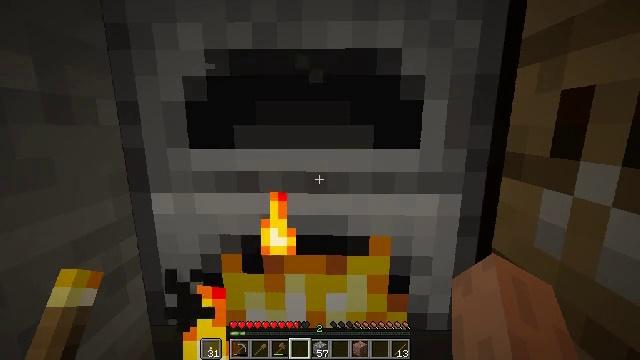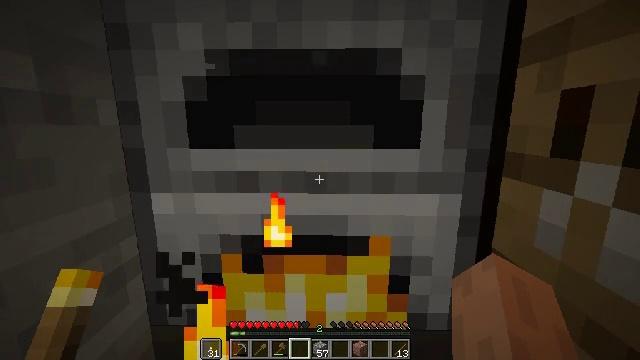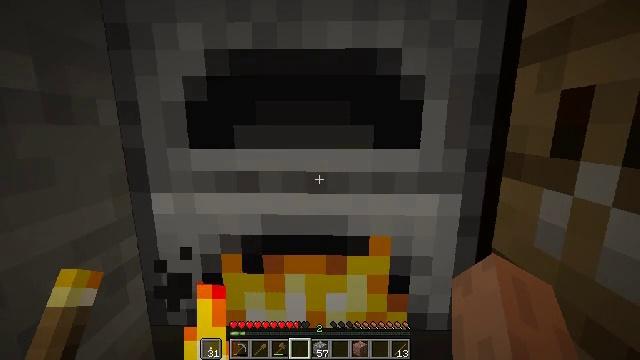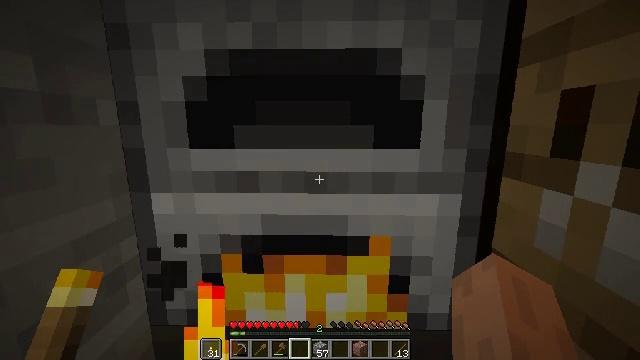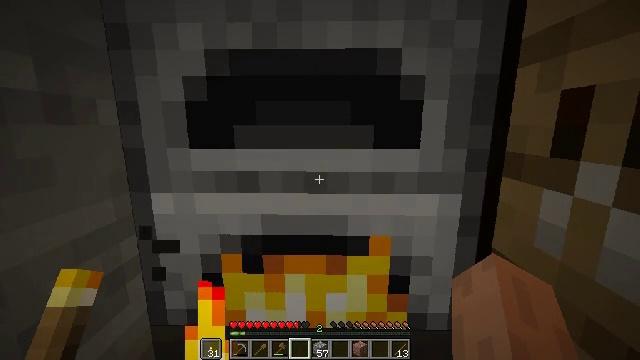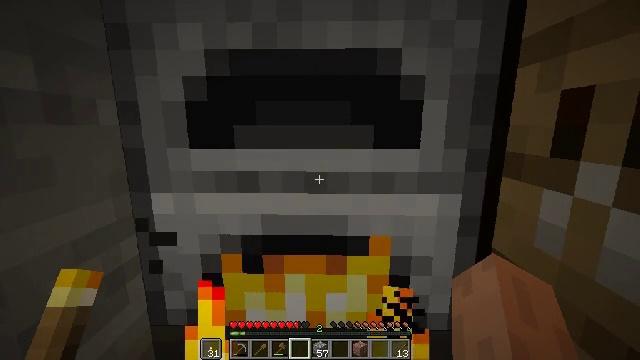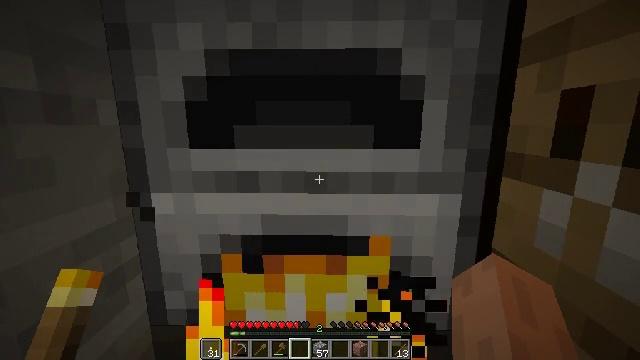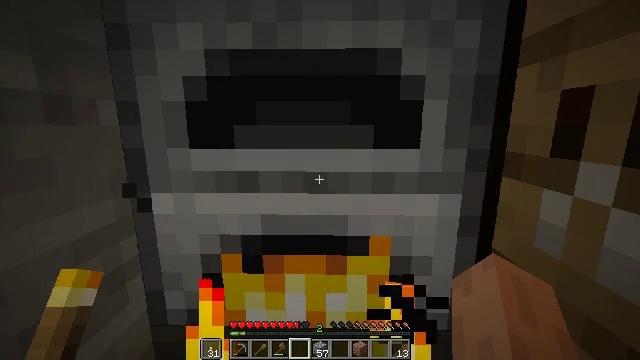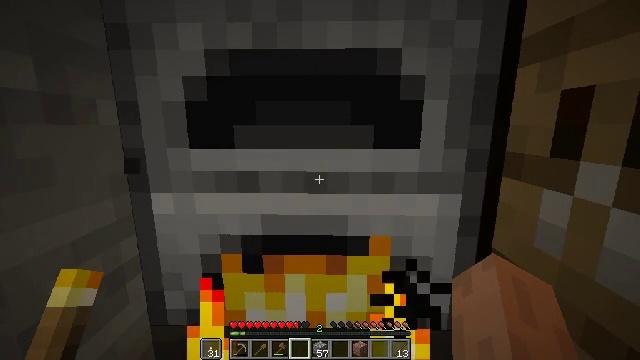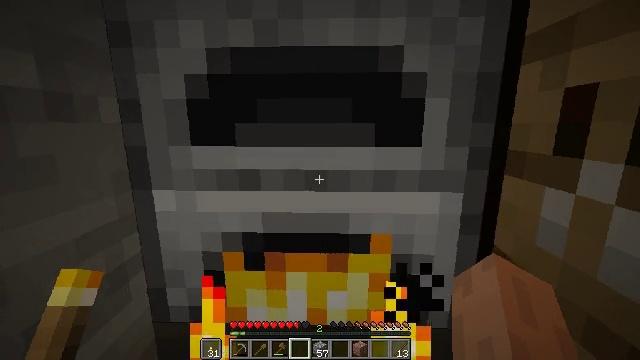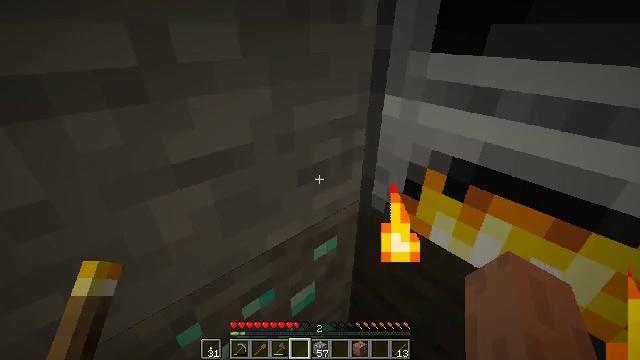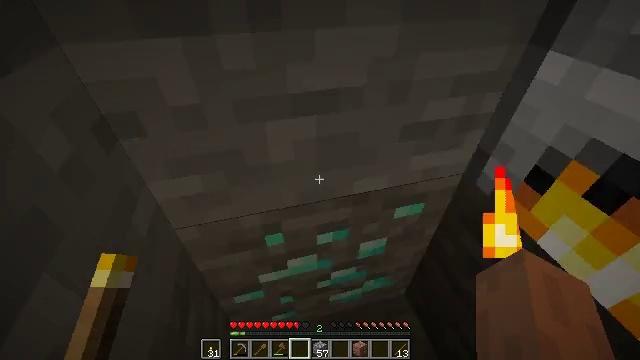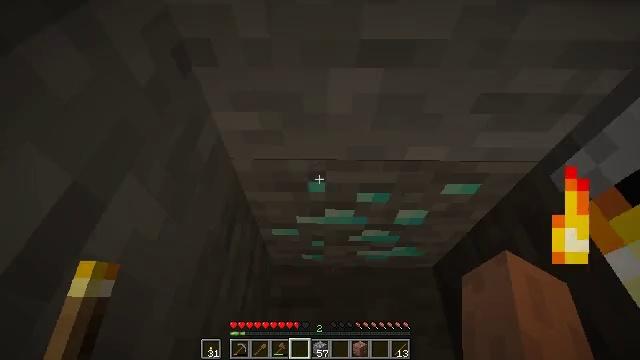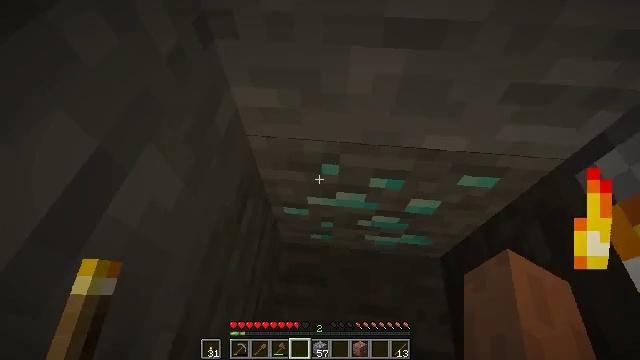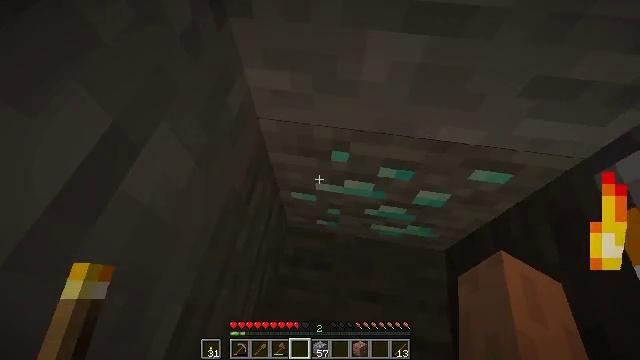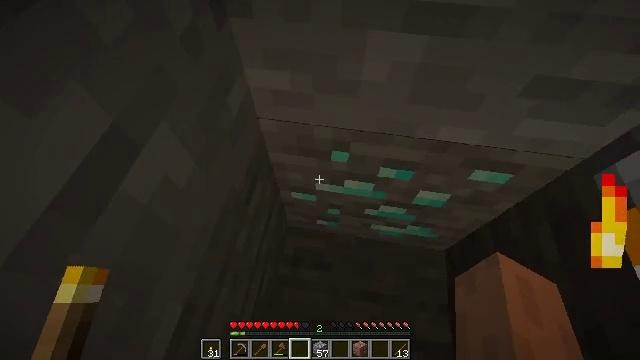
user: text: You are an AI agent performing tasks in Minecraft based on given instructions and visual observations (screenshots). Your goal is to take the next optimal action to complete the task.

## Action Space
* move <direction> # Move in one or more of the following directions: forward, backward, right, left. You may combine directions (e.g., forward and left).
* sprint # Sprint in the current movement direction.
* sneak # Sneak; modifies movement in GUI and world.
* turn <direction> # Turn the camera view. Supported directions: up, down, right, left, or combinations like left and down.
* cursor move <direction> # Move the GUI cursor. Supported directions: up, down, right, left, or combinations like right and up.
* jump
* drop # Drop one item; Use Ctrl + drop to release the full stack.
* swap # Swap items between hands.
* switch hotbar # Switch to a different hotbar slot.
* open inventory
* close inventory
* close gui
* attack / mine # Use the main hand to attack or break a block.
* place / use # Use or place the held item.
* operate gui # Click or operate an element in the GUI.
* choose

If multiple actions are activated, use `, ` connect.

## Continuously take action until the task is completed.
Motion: motion action
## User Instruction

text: Get an iron ingot by cooking iron ore.
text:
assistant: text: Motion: no_op
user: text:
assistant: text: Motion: no_op
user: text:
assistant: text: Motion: no_op
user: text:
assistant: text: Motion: no_op
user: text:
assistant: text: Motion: no_op
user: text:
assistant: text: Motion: no_op
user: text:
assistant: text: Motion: no_op
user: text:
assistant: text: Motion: no_op
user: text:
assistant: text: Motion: no_op
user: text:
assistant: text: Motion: turn left and down
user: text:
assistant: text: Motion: turn left and down
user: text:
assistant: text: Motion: turn left and down
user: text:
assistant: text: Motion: turn left and down
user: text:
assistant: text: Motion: turn left and down
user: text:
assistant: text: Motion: no_op
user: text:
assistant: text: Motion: no_op
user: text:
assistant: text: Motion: no_op
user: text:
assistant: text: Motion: turn right
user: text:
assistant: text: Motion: turn right and up
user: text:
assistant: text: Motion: no_op
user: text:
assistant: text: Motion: turn right
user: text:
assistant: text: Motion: turn right and up
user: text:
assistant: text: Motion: turn right and up
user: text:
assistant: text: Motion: turn right and up
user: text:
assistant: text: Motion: turn right and up
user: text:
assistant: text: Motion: turn right
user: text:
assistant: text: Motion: turn right and up
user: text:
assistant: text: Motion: no_op
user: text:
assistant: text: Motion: no_op
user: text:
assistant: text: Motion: no_op